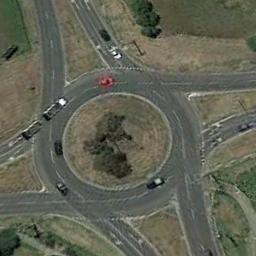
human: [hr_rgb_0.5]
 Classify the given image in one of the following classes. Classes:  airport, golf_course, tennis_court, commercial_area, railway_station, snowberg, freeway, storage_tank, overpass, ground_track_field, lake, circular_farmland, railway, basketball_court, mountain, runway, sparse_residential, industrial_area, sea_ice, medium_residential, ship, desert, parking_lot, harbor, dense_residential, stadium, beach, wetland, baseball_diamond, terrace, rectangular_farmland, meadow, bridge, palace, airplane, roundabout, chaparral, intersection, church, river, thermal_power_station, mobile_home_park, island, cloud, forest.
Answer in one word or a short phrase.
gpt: roundabout